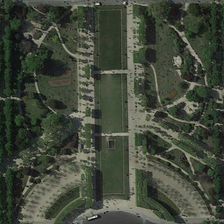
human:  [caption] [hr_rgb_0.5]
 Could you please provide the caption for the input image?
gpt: many green trees and people are in a square near a road with cars .

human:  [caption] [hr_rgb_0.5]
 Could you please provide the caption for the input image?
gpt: many green trees and people are in a square near a road with cars .

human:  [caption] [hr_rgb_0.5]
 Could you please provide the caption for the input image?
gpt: many green trees and people are in a square near a road with cars .

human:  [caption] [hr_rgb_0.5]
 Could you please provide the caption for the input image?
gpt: many green trees and people are in a square near a road with cars .

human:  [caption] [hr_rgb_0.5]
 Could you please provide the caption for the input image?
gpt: many green trees and people are in a square near a road with cars .